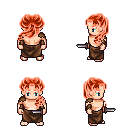
a pixel art fantasy rpg character, male body template, human, light skin, leather shoulder armor, robe skirt, red princess hairstyle, leather bracers, dagger, four views (front, back, left, right), 2x2 character sprite sheet, small pixel art, hard edges, no anti-aliasing